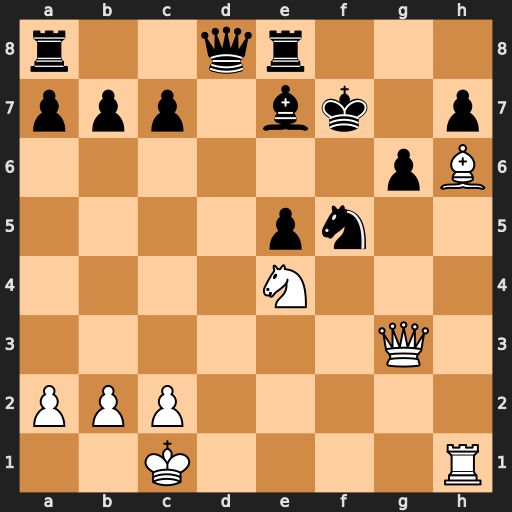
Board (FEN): r2qr3/ppp1bk1p/6pB/4pn2/4N3/6Q1/PPP5/2K4R
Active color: w
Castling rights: -
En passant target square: -
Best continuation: Qb3+ Qd5 Qxd5#